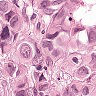
Metastatic tissue present: yes